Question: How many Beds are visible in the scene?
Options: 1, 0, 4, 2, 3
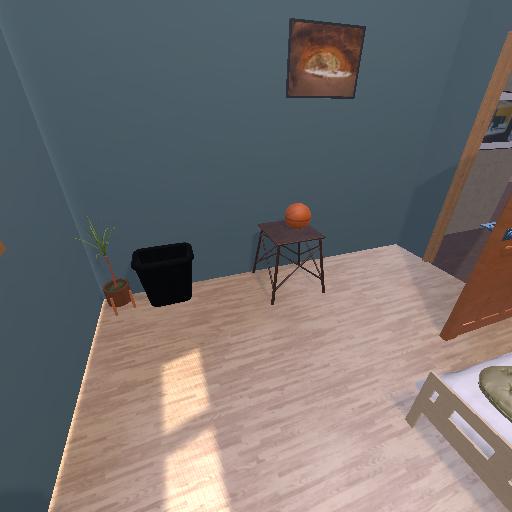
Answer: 1